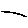
Label: line